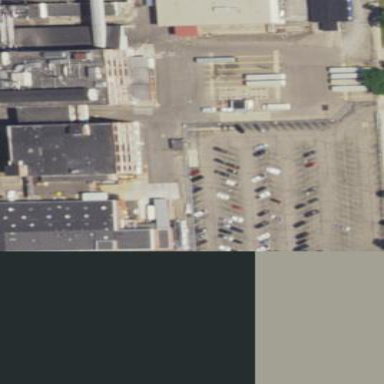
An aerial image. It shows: Parking area.